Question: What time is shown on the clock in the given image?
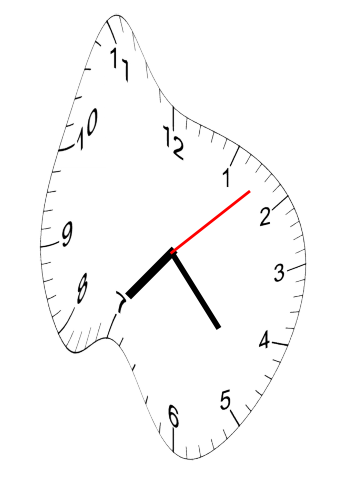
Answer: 07:23:08